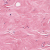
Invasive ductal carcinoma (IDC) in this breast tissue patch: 0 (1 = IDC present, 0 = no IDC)